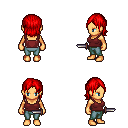
a pixel art fantasy rpg character, female body template, human, tanned skin, maroon pirate shirt, teal pants, red long bangs hairstyle, dagger, four views (front, back, left, right), 2x2 character sprite sheet, small pixel art, hard edges, no anti-aliasing